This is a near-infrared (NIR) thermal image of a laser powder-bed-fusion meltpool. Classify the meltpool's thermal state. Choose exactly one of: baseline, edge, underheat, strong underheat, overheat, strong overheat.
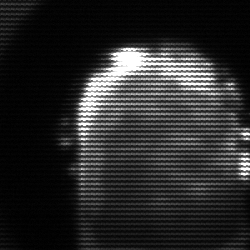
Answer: baseline